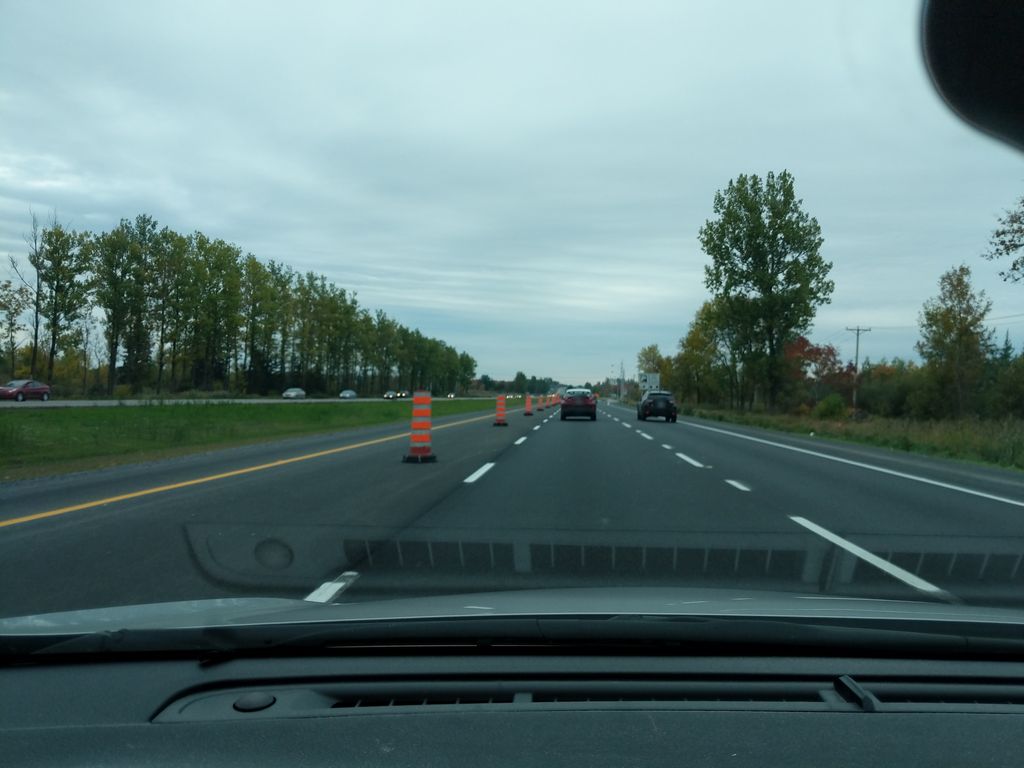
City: quebec_city